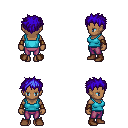
a pixel art fantasy rpg character, female body template, human, dark skin, teal pirate shirt, magenta pants, blue bedhead hairstyle, cloth bracers, brown shoes, four views (front, back, left, right), 2x2 character sprite sheet, small pixel art, hard edges, no anti-aliasing